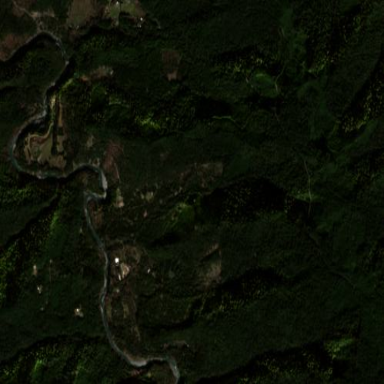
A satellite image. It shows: Forest area.